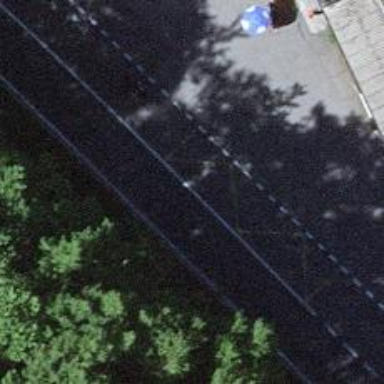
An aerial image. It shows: Bus stop with designated public transport stop position.